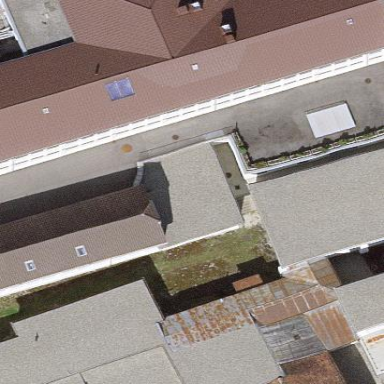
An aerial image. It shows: Industrial building with flat roof.